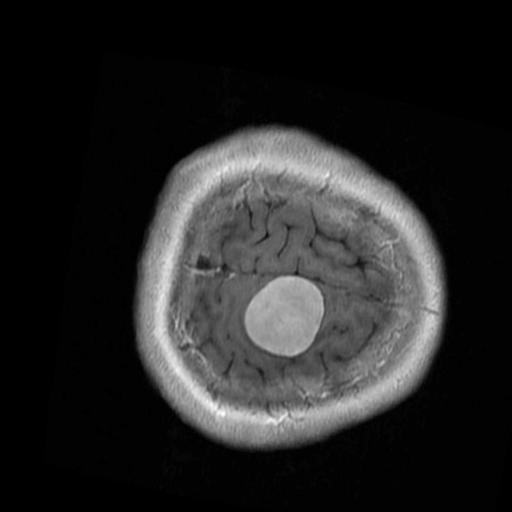
Label: brain_menin